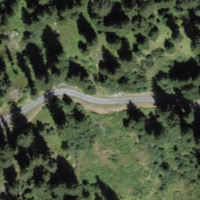
EUNIS habitat code: 43
Species observed at this site:
Gymnadenia conopsea